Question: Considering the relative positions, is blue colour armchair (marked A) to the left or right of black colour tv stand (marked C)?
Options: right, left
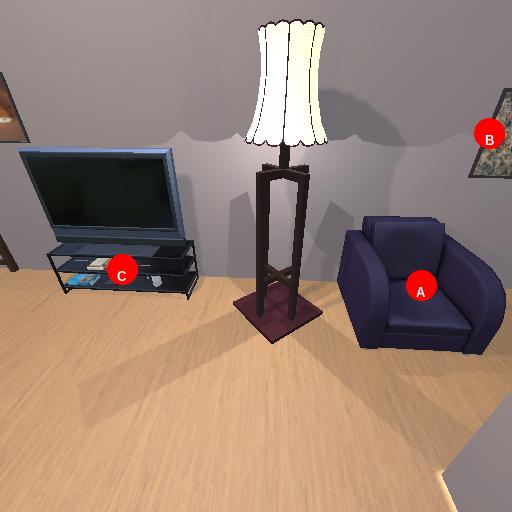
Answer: right